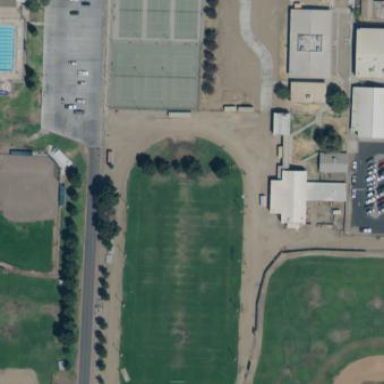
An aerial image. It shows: Pitch for American football.